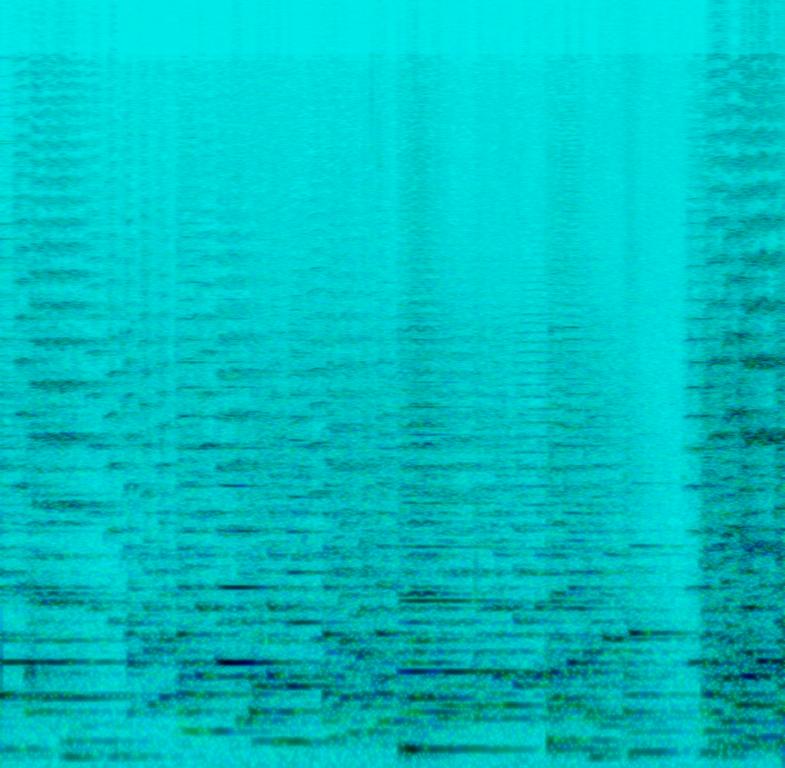
This symphonic song features an orchestra. At the beginning, a French horn plays a melody. This is followed by a harmony played by the string section and brass section. There is no percussion in this song. This song is uplifting. The mood of this song is suspenseful. This song can be played in a movie where a dangerous scene is taking place.